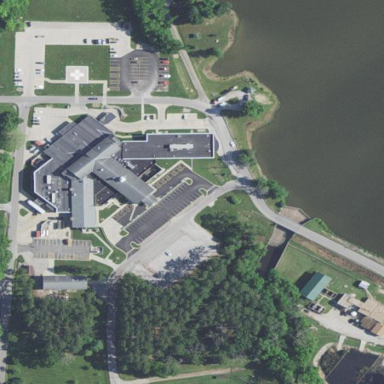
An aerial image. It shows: Hospital building.